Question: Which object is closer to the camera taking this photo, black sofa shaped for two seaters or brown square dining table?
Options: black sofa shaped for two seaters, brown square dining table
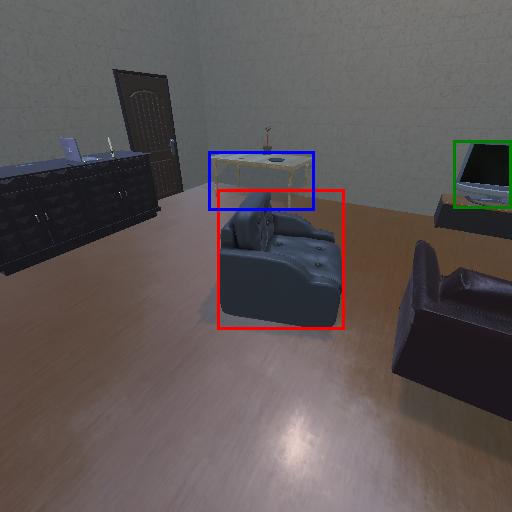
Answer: black sofa shaped for two seaters